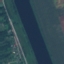
Label: River